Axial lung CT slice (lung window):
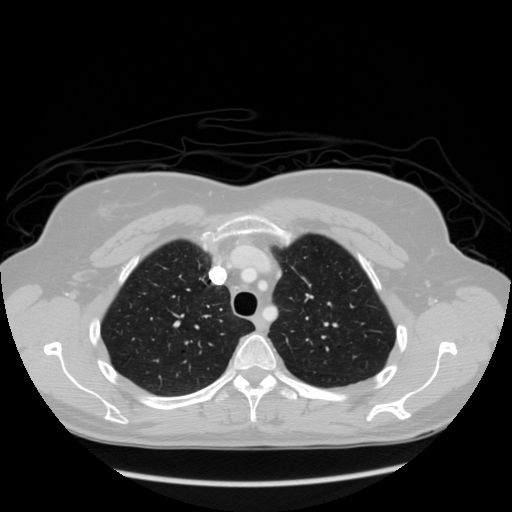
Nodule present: no